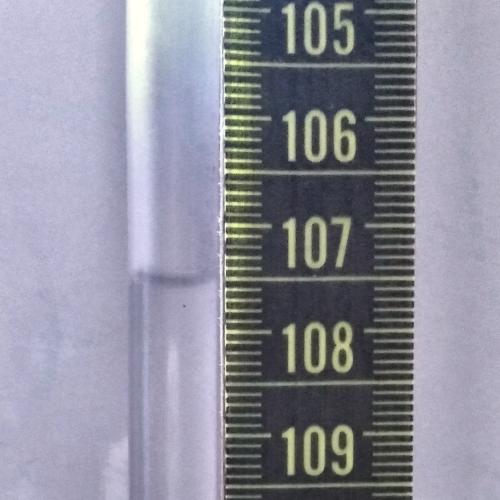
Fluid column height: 107.5 cm